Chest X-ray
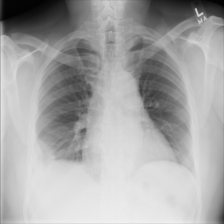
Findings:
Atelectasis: positive
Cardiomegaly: negative
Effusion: positive
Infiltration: negative
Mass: negative
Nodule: negative
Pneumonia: negative
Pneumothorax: negative
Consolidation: negative
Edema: negative
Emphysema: negative
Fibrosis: negative
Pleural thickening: negative
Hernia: negative